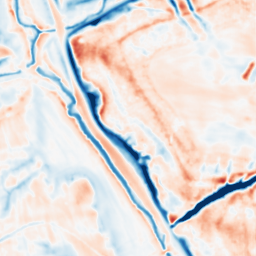
Category: multiscale
Decomposition family: dog_multiscale
Decomposition parameters: sigma_ratio: 1.6
n_scales: 4
base_sigma: 1
Upsampling method: fft_zeropad
Upsampling parameters: scale: 4
Upsampling scale: 4